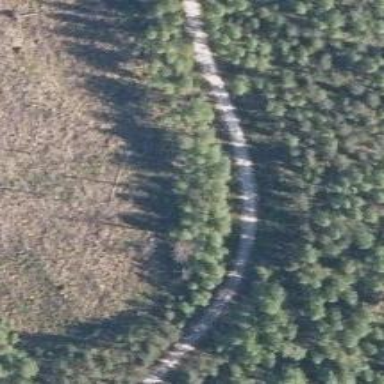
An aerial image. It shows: Path.